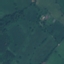
Label: Pasture